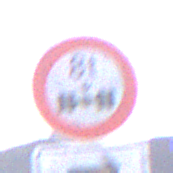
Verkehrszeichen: TatsaechlicheAchslast
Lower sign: RichtungsangabeDurchPfeile5
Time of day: Dusk
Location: Outdoor (Nature)
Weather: Clear
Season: NotSpecified
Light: Natural